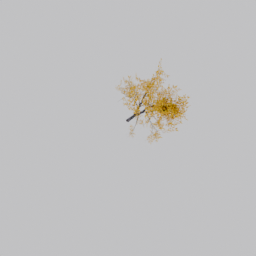
Label: nature